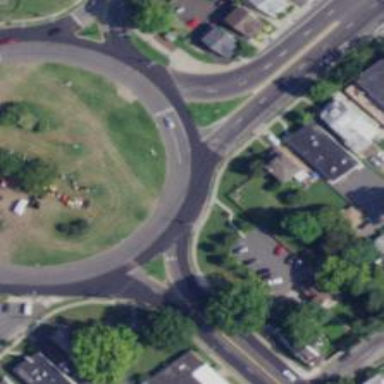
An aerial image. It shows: Roundabout on primary highway.